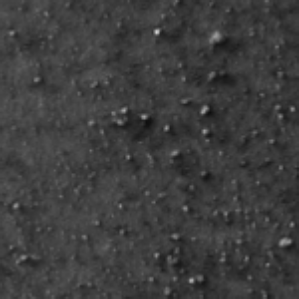
Label: frost